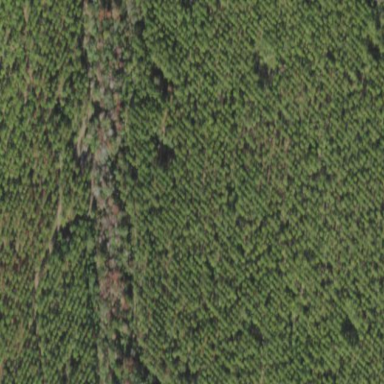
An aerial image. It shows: Forest with needle-leaved trees.